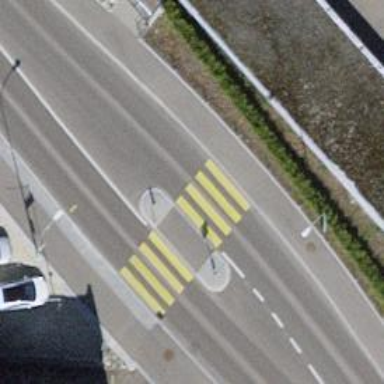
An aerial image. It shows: Uncontrolled road crossing with pedestrian island.